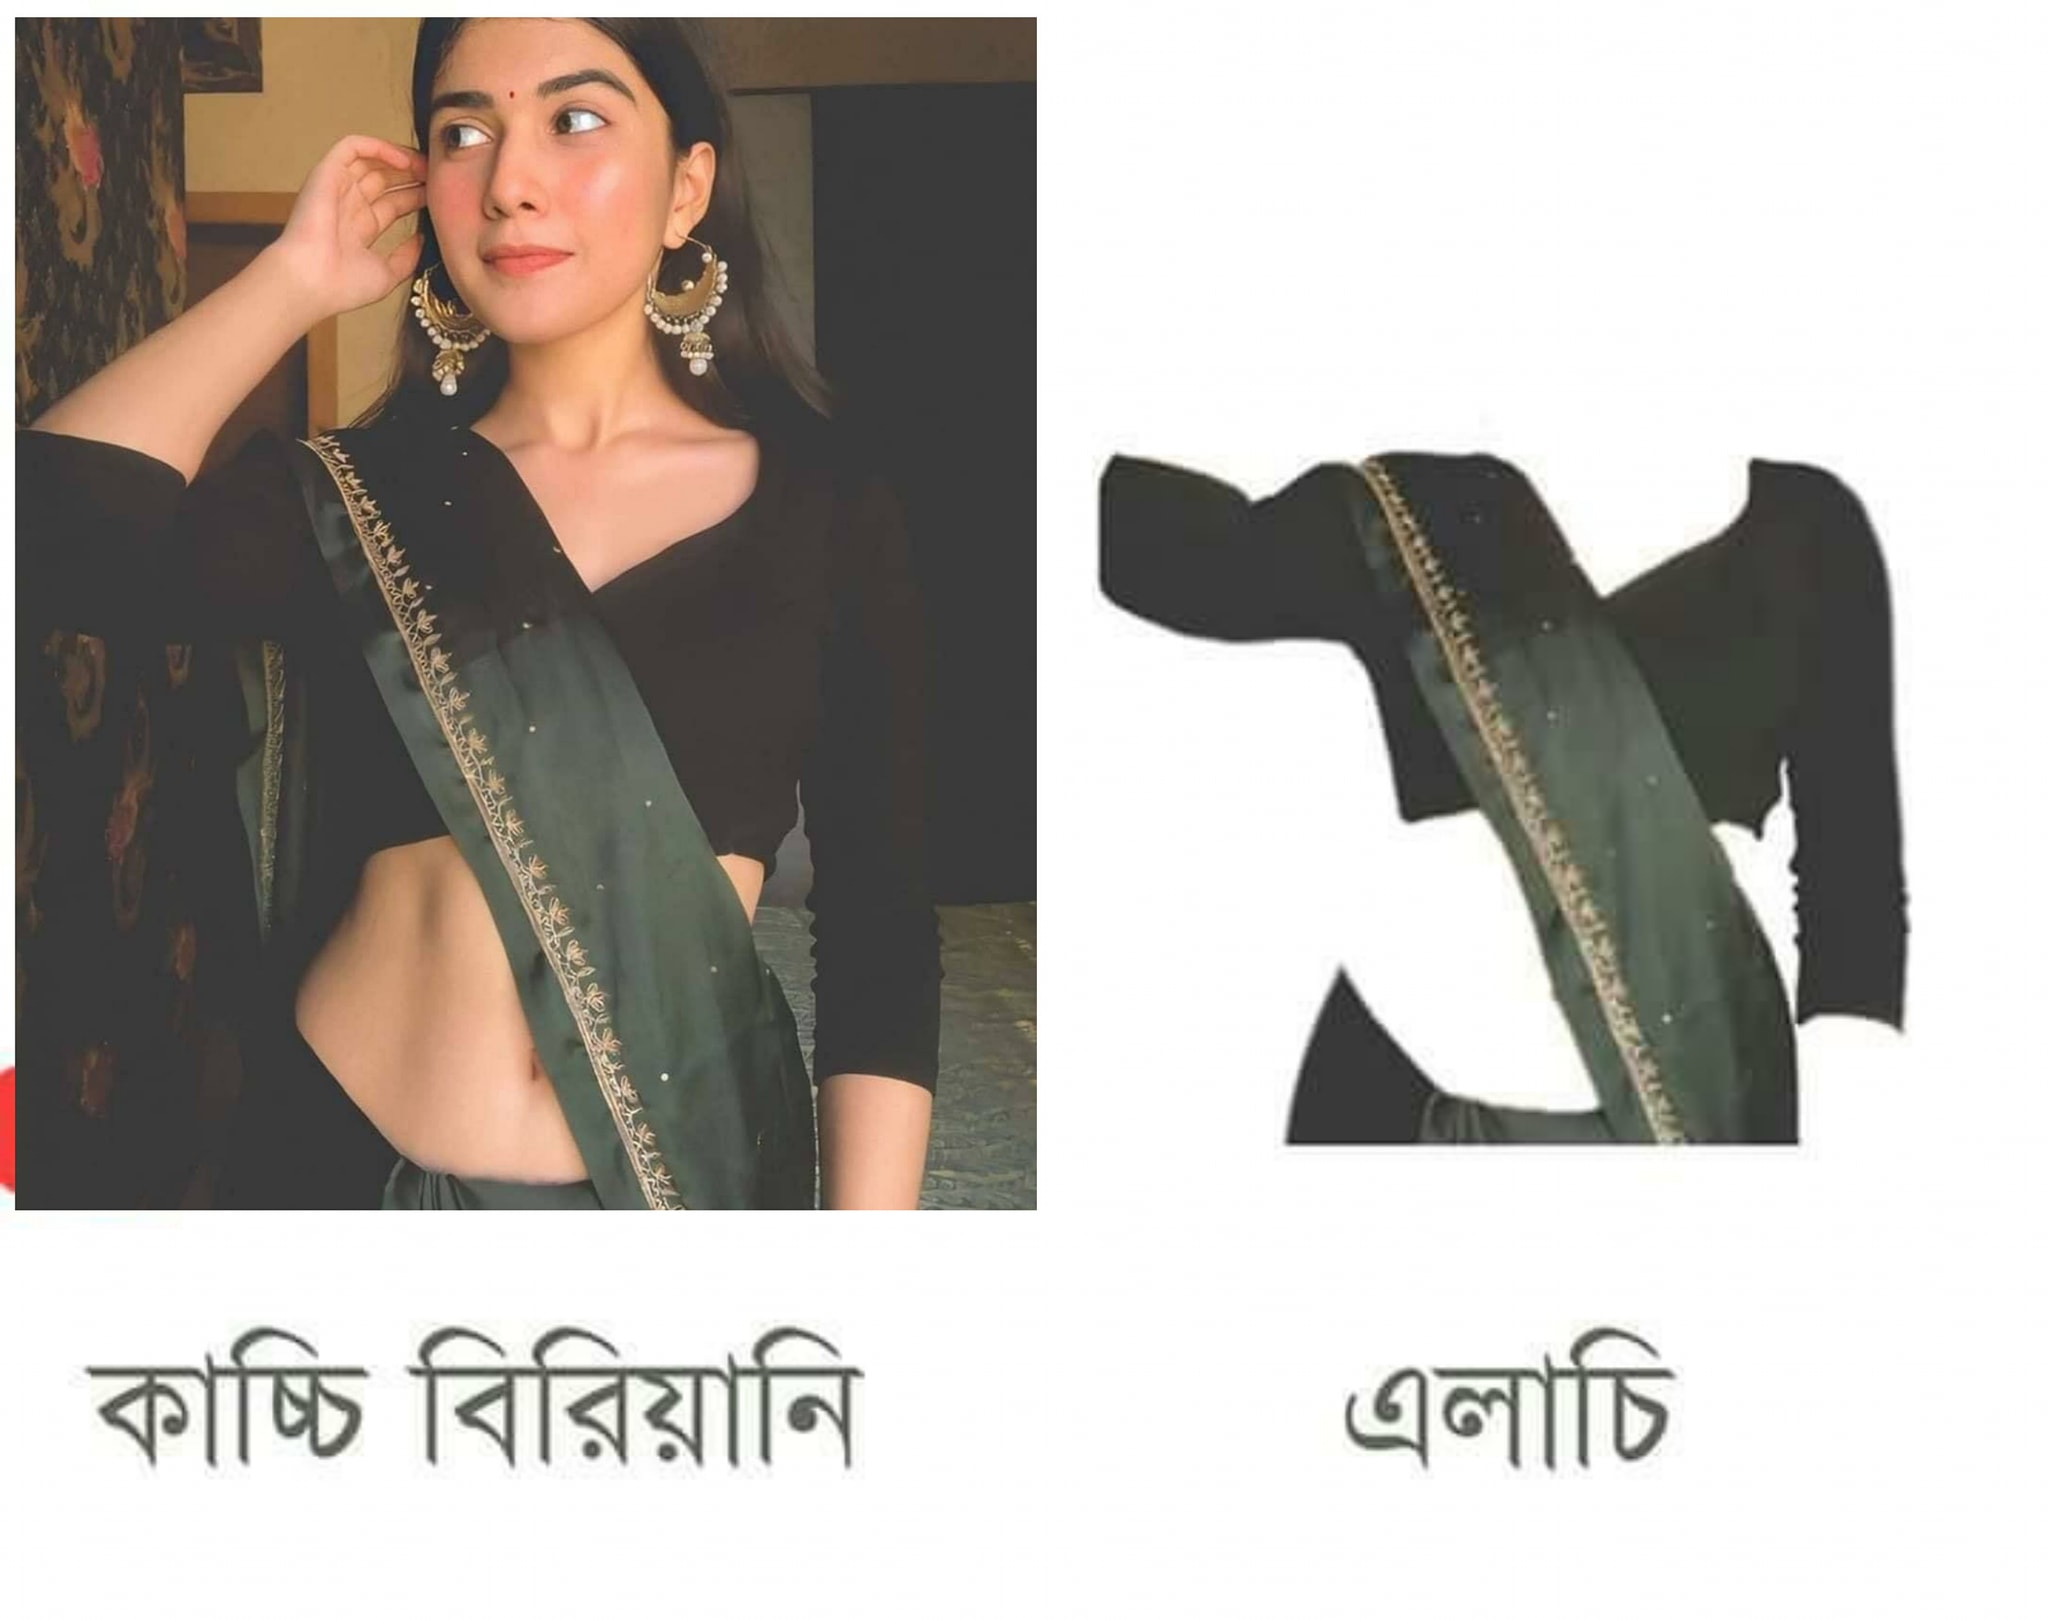
Text: কাচ্চি বিরিয়ানি    এলাচি
Label: Hate
Hate category: Personal Offence
Targeted group: Individual